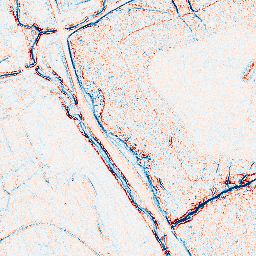
Category: edge_preserving
Decomposition family: anisotropic_diffusion
Decomposition parameters: iterations: 5
kappa: 30
gamma: 0.1
Upsampling method: quintic
Upsampling parameters: scale: 4
Upsampling scale: 4